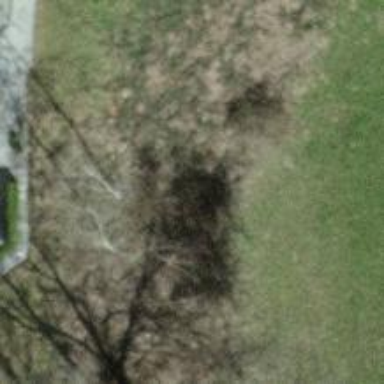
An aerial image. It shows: Single tag "natural: tree."